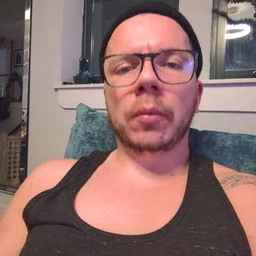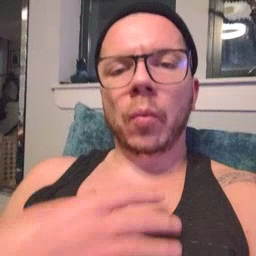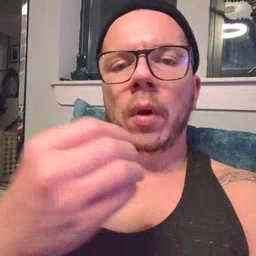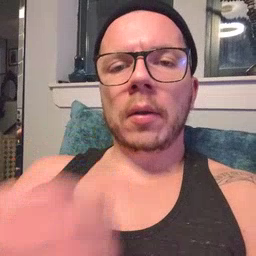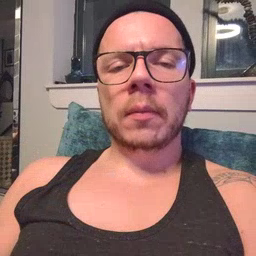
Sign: white